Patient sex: F
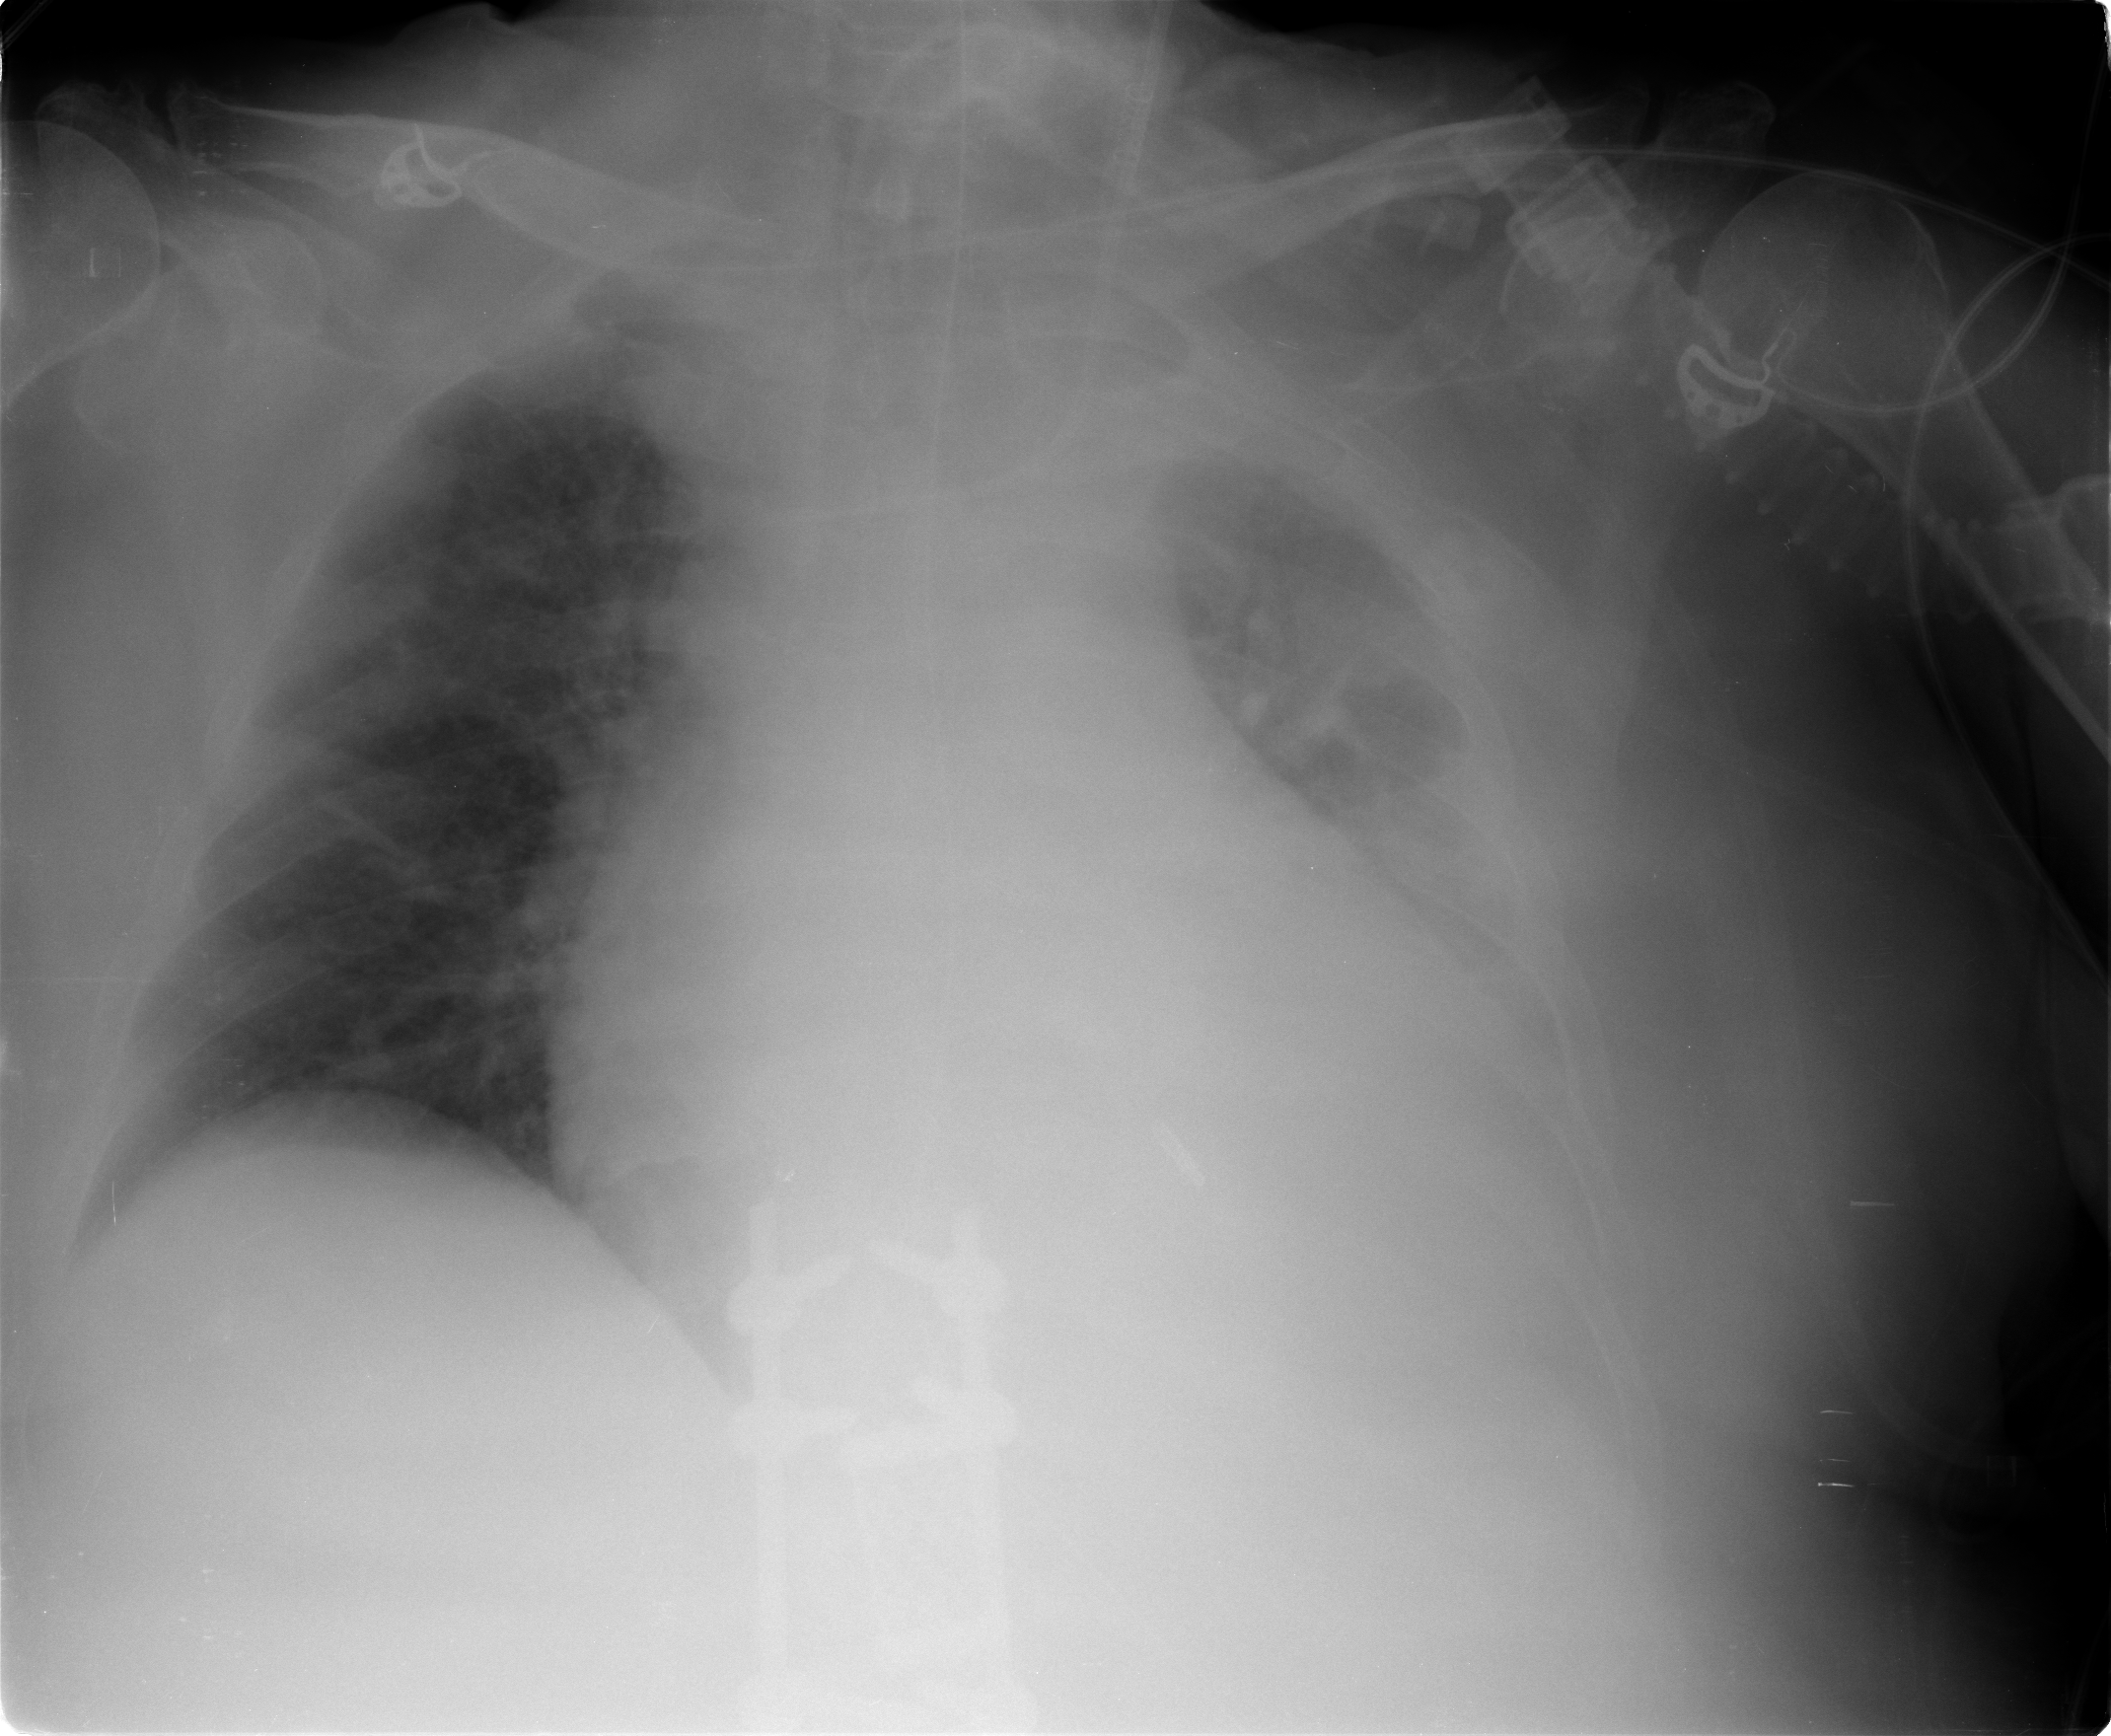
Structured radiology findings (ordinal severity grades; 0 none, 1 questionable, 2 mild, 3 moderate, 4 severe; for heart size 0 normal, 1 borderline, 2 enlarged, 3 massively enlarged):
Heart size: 3
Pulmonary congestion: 2
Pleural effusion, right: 0
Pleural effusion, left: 3
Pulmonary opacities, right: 0
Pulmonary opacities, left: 1
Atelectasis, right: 0
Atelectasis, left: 3